Question:
I have 5x5 table and 25 random integers. I need to calculate the gravity of the table.
I have spend few hours trying to figure out how <URL> and I tried to change it into VBA, but without any luck.
Here is my best try, which is still not correct, instead of generating numbers I manually entered then into excel which is enough for me.
<URL>
'''
Sub calcGravity()
'get sum
For i = 1 To 5
For j = 1 To 5
Sum = Sum + Cells(i, j).Value
Next j
Next i
For i = 1 To 4
For j = 1 To 4
x = x + (i + i) * Cells(i, j).Value / Sum
y = y + (j + i) * Cells(i, j).Value / Sum
Next j
Next i
Msgbox("Center :" & x & y)
End Sub
'''
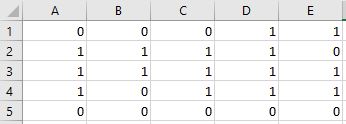
Answer: Here is a UDF which can computer the center of mass:
'''
Function CenterOfGravity(Masses As Variant) As Variant
'Masses is a 2-dimensional array of weights
'calculates center of gravity, returning the answer as
'an array of 2 value
If TypeName(Masses) = "Range" Then Masses = Masses.Value
Dim mass As Double
Dim momentX As Double, momentY As Double
Dim i As Long, j As Long
For i = LBound(Masses, 1) To UBound(Masses, 1)
For j = LBound(Masses, 2) To UBound(Masses, 2)
mass = mass + Masses(i, j)
momentX = momentX + j * Masses(i, j)
momentY = momentY + i * Masses(i, j)
Next j
Next i
CenterOfGravity = Array(momentX / mass, momentY / mass)
End Function
'''
For example:
<URL>
In the above, in cells A7:B7, I entered '=CenterOfGravity(A1:E5)' as an array formula ('Ctrl+Shift+Enter' to accept).